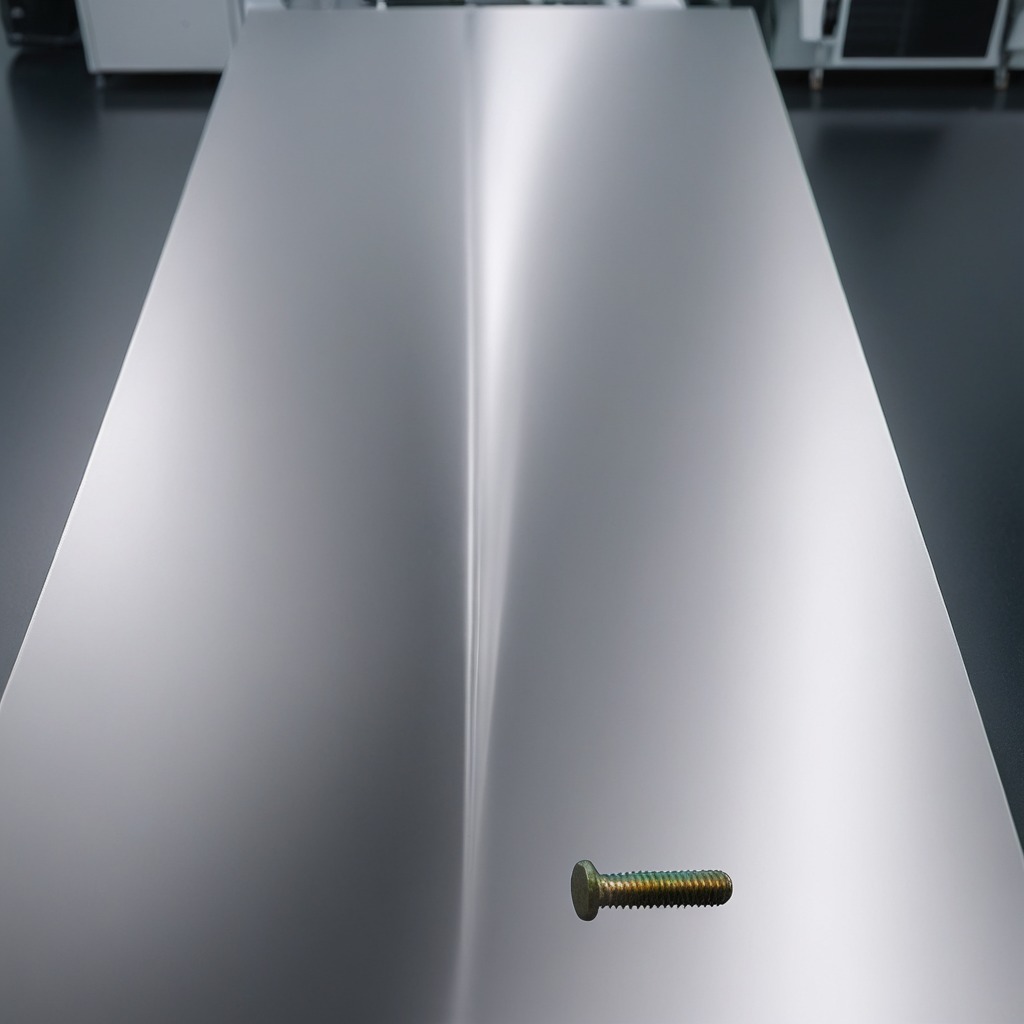
A metal screw is lying on a stainless steel table in a high-end prototyping lab.